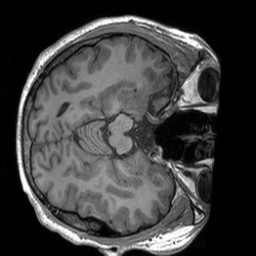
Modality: T1w
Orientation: axial
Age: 24
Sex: male
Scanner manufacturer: siemens
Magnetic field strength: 3 T
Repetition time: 1.9 s
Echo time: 0.00252 s